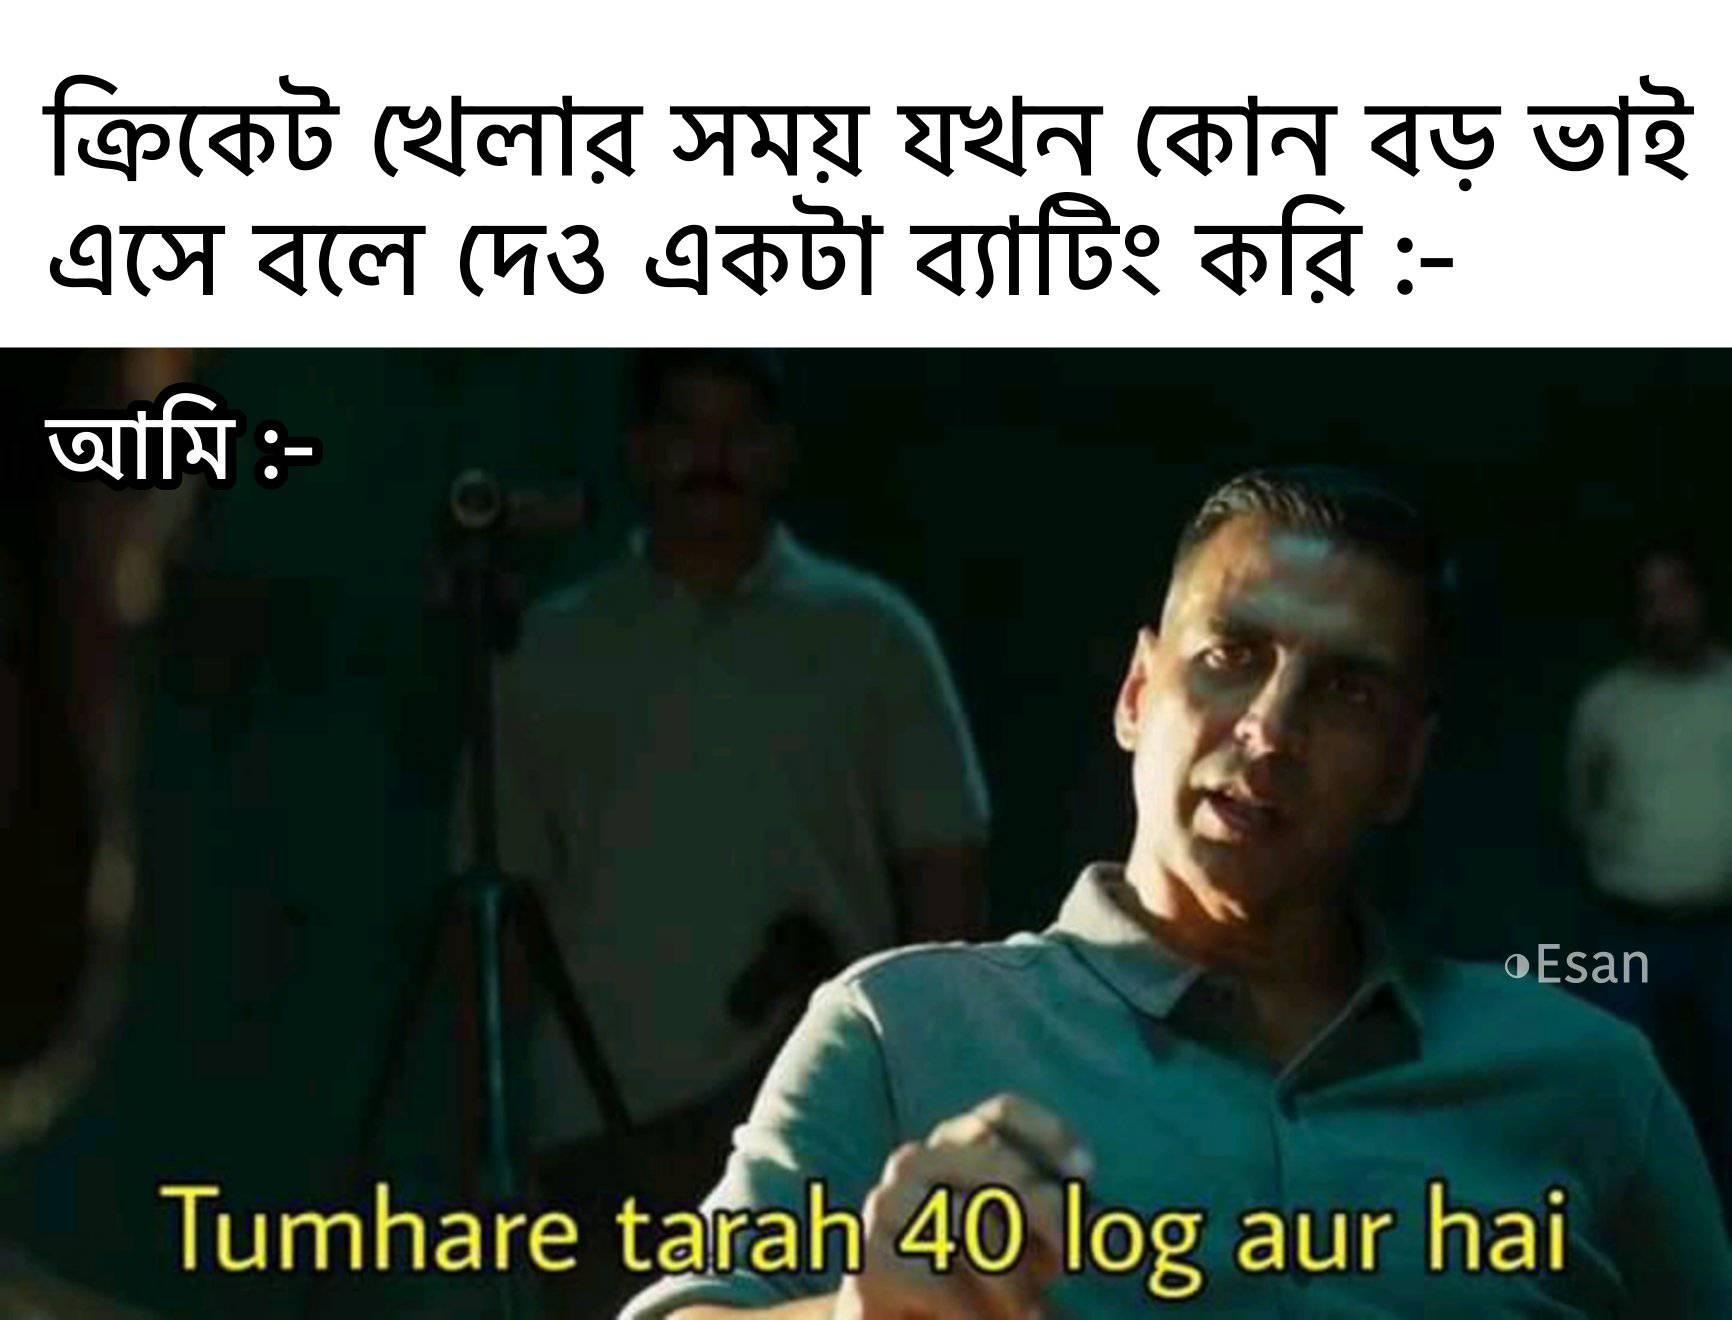
Caption: ক্রিকেট খেলার সময় যখন কোন বড় ভাই এসে বলে দেও একটা ব্যাটিং করি :-     আমি :-   Tumhare tarah 40 log aur hai
Label: non-hate